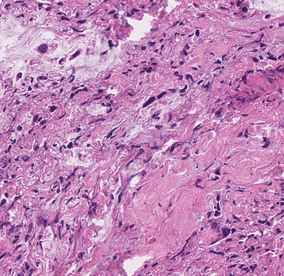
Tumor epithelial tissue: no
Tumor-associated stroma tissue: yes
Normal tissue: no